Question: I need to create a simple layout with two form widgets (for example - two buttons). The first one must fill all available width of the parent layout and the second one must have some fixed size.
That's what I need:
If I set FILL_PARENT to the first widget - I don't see the second one. It just blows away from a view area of the layout :) I don't know how to fix this...
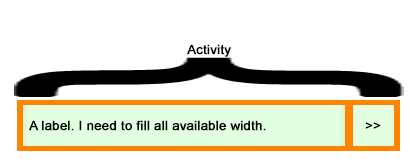
Answer: The easiest way to do this is using 'layout_weight' with 'LinearLayout'. Notice the width of the first TextView is '"0dp"', which means "ignore me and use the weight". The weight can be any number; since it's the only weighted view, it will expand to fill available space.
'''
<LinearLayout
android:orientation="horizontal"
android:layout_width="match_parent"
android:layout_height="wrap_content"
>
<TextView
android:layout_width="0dp"
android:layout_height="wrap_content"
android:layout_weight="1"
/>
<TextView
android:layout_width="25dp"
android:layout_height="wrap_content"
/>
</LinearLayout>
'''